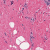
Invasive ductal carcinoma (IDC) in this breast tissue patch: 0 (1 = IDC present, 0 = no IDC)